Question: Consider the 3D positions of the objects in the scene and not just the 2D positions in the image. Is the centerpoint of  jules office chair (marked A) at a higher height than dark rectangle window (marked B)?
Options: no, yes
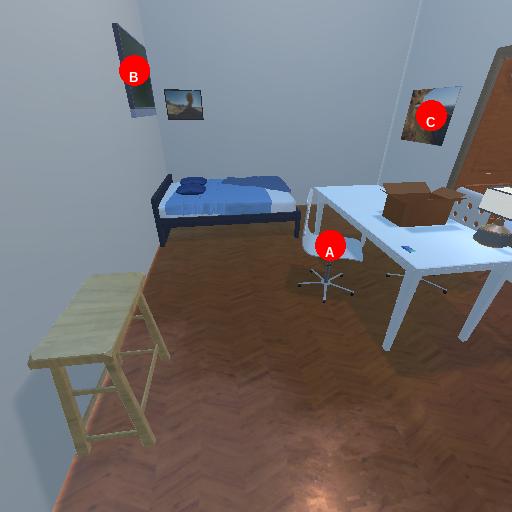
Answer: no